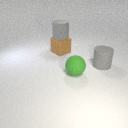
large gray rubber cylinder to the right of large green rubber sphere